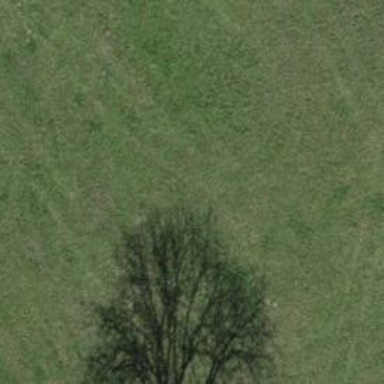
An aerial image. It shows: Beautiful tree in nature.